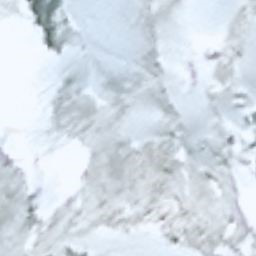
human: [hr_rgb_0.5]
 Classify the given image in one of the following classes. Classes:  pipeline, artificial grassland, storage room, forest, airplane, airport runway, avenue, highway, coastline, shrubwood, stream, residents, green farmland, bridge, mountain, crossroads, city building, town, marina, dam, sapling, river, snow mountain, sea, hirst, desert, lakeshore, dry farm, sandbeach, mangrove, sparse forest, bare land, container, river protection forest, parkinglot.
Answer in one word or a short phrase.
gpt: snow mountain